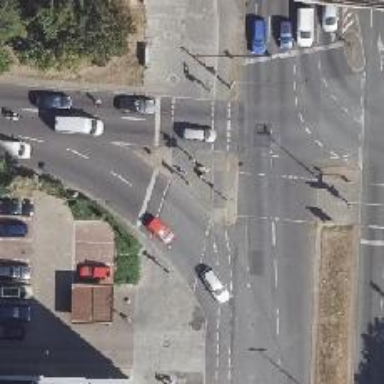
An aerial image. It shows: Footway located on traffic island.